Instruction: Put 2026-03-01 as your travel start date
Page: home
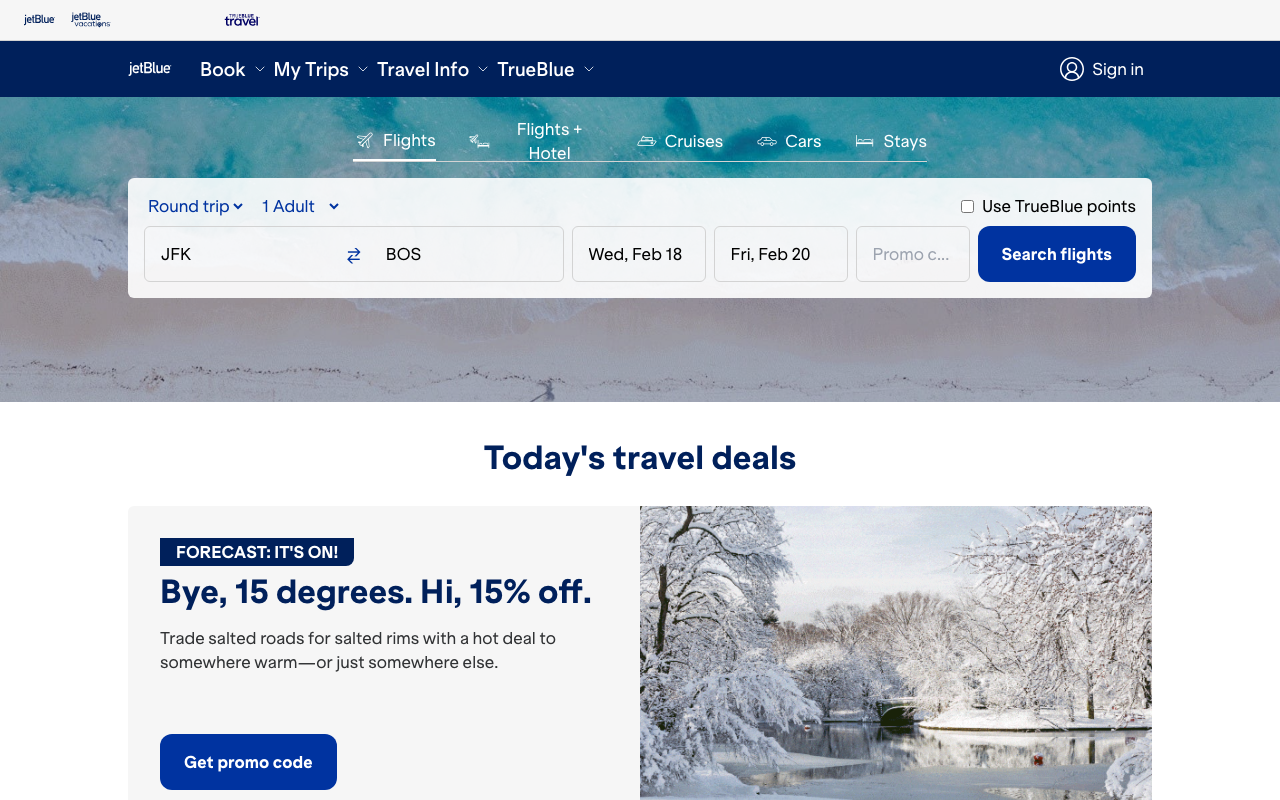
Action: type